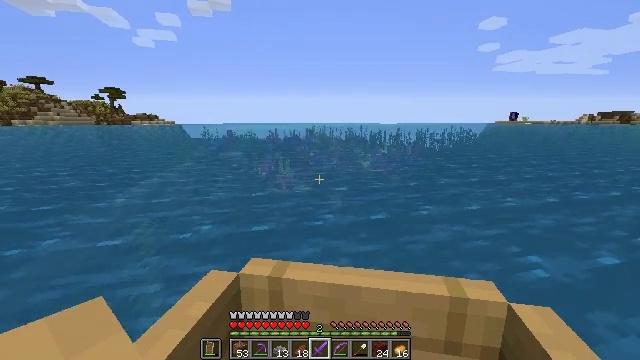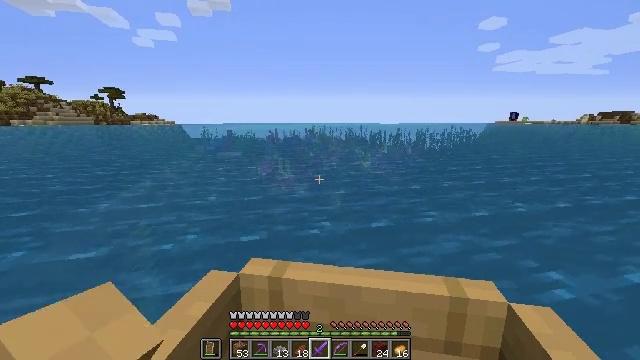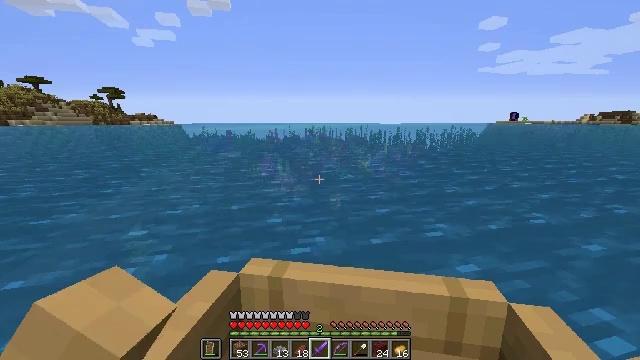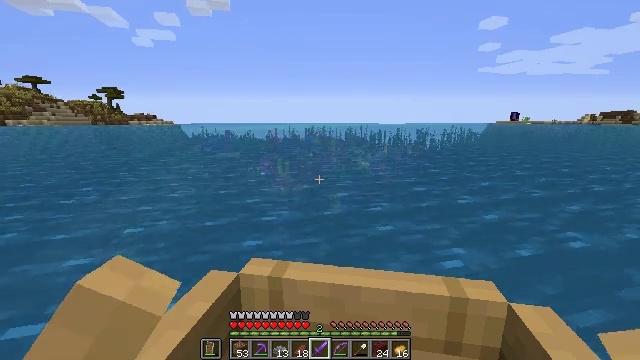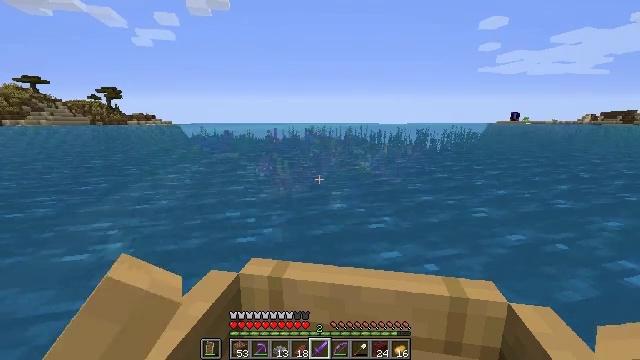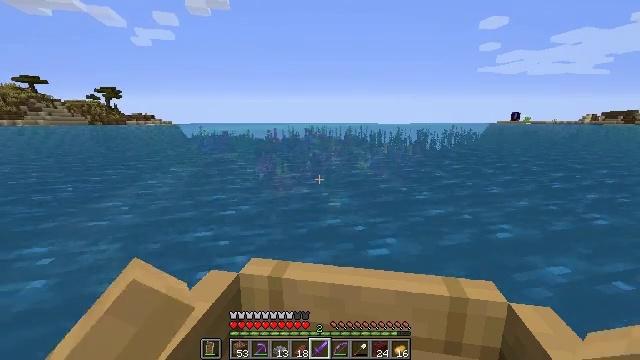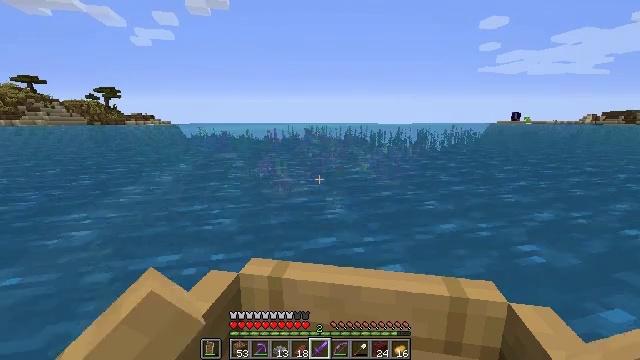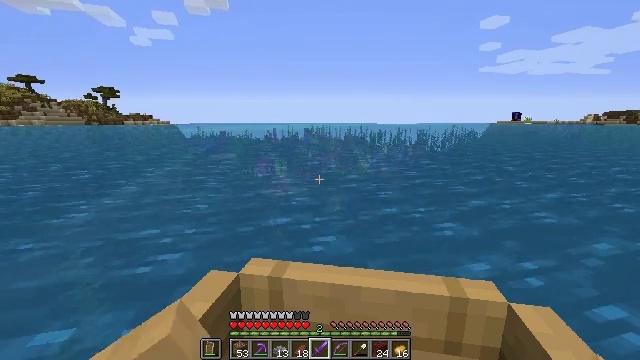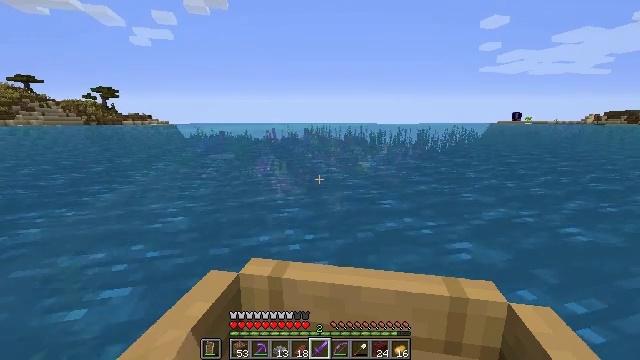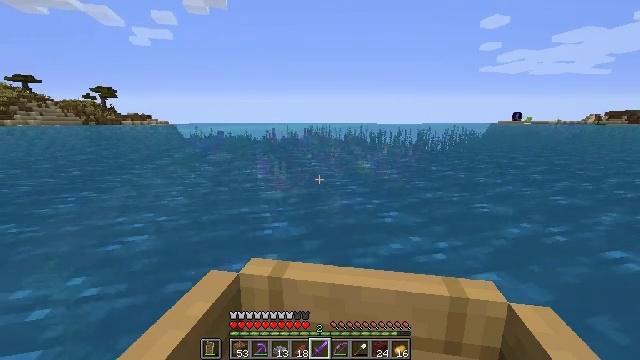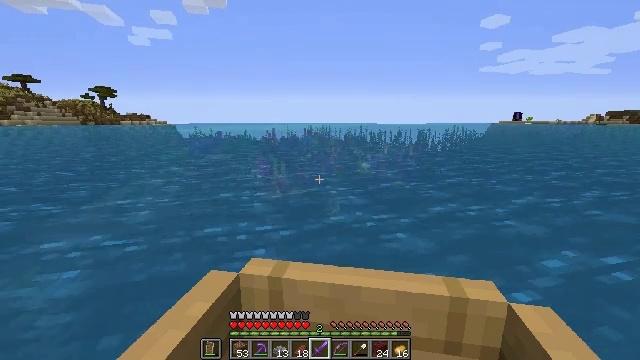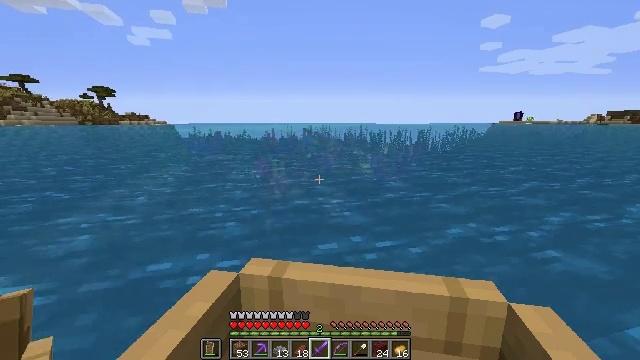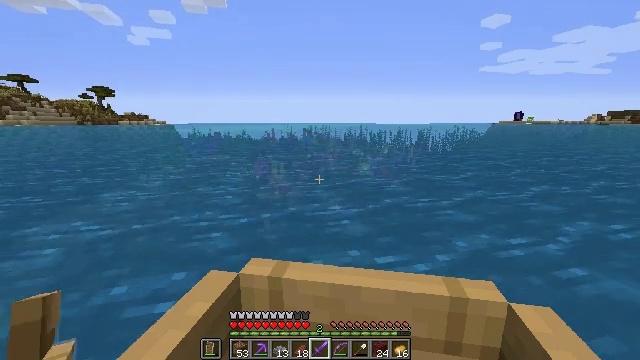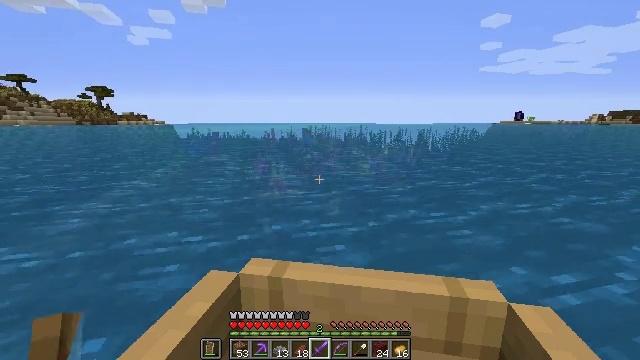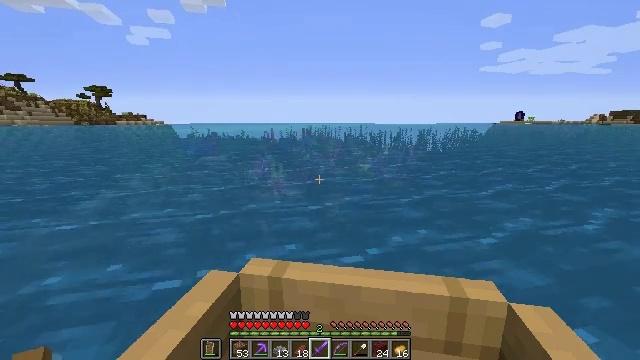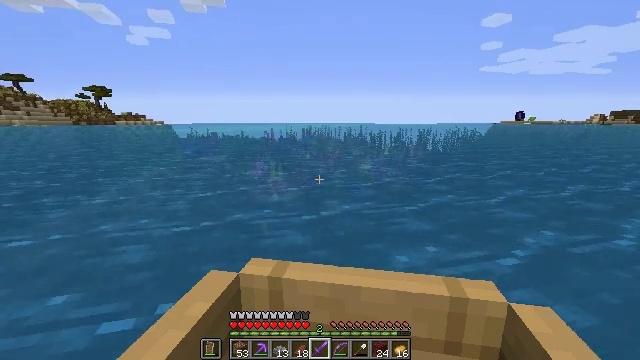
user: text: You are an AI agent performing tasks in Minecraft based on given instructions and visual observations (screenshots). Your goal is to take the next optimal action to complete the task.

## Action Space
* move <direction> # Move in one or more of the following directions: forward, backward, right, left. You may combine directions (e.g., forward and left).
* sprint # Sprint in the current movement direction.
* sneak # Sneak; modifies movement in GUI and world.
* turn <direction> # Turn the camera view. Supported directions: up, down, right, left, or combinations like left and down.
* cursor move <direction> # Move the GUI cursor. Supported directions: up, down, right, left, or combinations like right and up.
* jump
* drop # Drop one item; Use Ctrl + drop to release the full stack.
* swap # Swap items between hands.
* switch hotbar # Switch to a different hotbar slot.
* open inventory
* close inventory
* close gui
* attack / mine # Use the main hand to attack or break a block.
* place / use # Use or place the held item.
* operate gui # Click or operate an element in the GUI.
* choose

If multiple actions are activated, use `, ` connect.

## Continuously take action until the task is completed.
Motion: motion action
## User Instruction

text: mine block bubble coral block
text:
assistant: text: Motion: move forward
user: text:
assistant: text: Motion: move forward
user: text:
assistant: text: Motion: move forward
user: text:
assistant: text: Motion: move forward
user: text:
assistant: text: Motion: move forward
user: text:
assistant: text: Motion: move forward
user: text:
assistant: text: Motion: move forward
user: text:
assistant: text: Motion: move forward
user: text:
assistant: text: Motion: move forward
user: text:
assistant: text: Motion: move forward
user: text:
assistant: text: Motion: move forward
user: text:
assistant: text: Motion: move forward
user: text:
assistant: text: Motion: move forward
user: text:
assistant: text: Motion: move forward
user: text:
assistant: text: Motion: move forward
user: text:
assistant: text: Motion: move forward
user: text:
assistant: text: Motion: move forward
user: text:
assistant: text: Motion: move forward
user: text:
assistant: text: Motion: move forward
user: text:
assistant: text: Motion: move forward
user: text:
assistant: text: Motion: move forward
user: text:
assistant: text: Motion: move forward
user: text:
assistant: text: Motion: move forward
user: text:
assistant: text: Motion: move forward
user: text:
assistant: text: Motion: move forward
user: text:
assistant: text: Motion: move forward
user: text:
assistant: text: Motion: move forward
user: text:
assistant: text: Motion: move forward
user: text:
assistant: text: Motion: move forward
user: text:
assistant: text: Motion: move forward